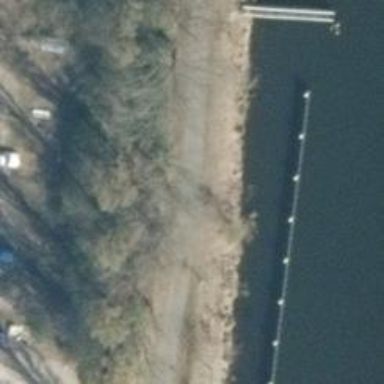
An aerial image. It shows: Man-made pier.